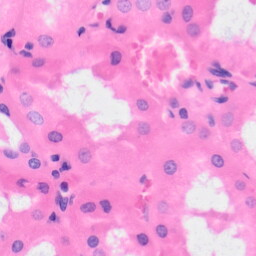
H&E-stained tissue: Kidney